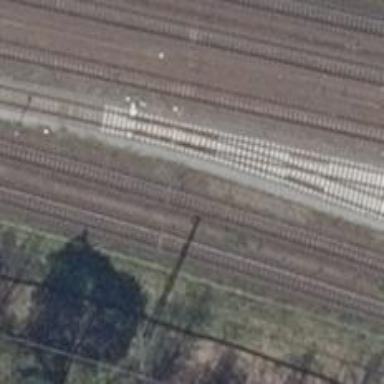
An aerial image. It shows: Railway switch.